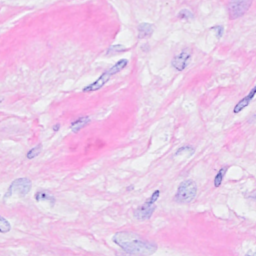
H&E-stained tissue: Breast